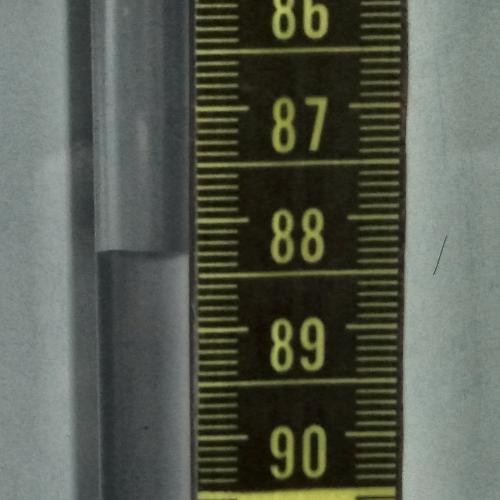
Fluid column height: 88.3 cm